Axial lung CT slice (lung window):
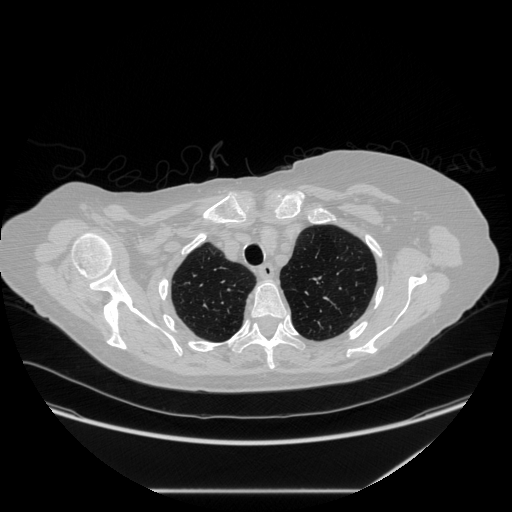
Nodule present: no